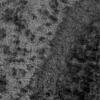
Label: not_dusty